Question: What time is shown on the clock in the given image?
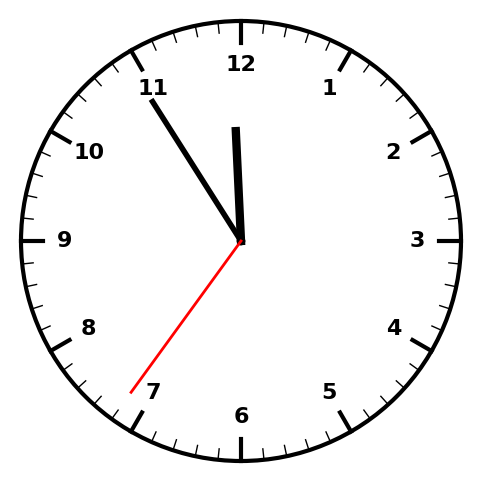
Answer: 11:54:36